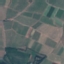
Label: PermanentCrop